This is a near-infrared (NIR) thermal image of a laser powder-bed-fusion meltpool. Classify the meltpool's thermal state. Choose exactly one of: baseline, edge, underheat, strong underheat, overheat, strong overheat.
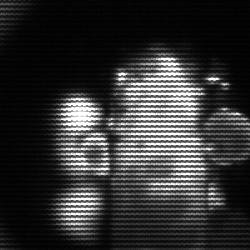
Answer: strong underheat